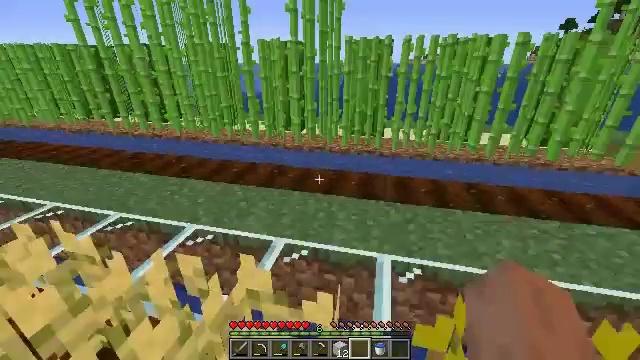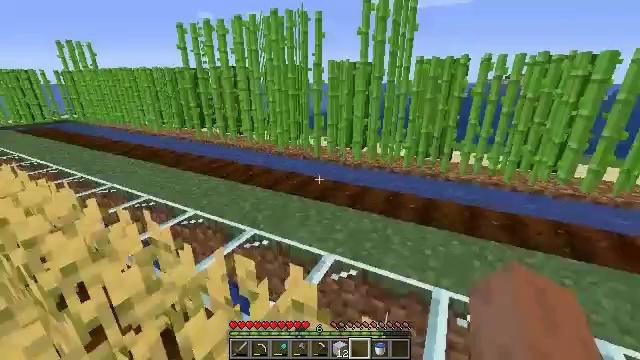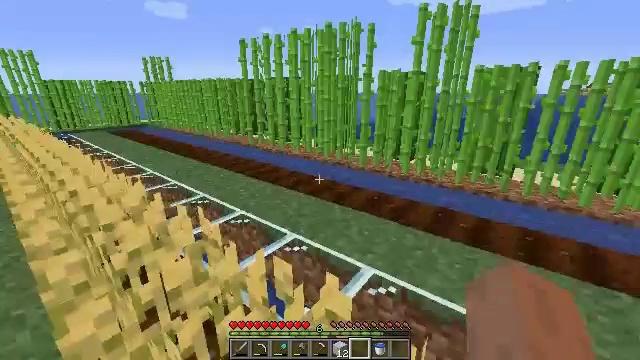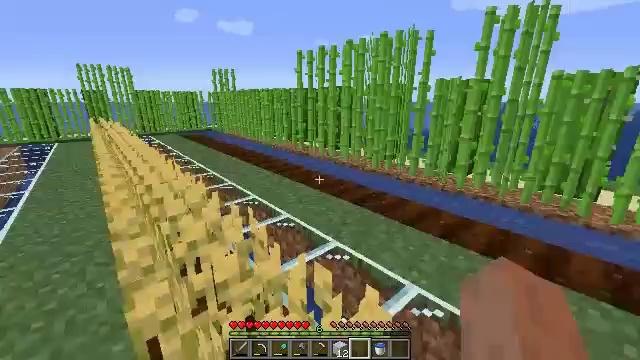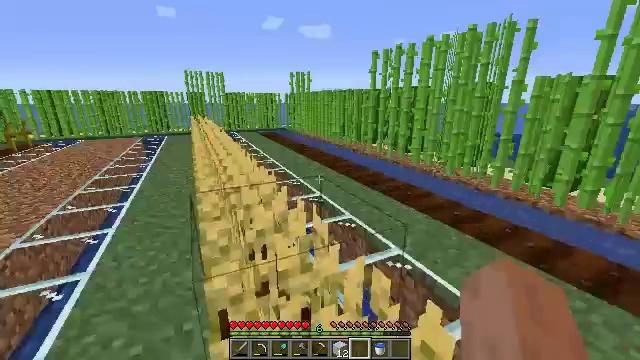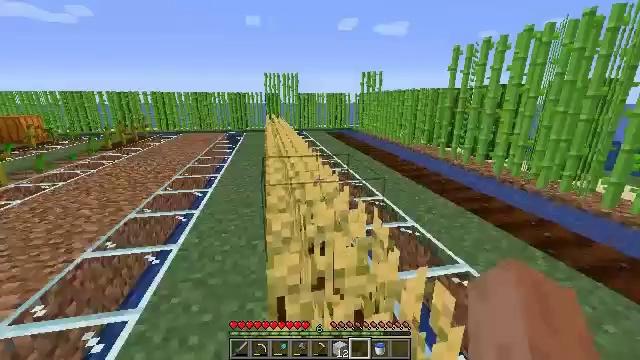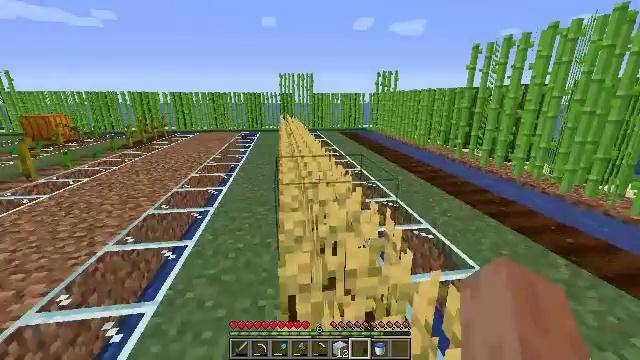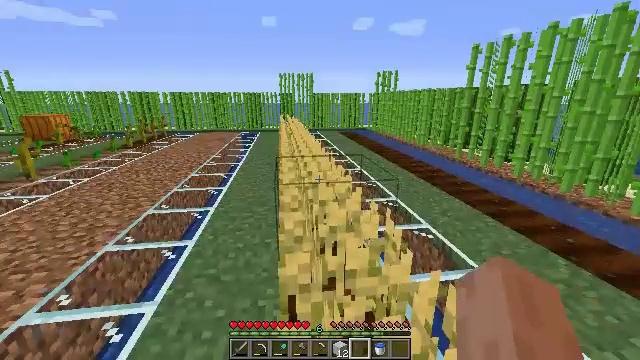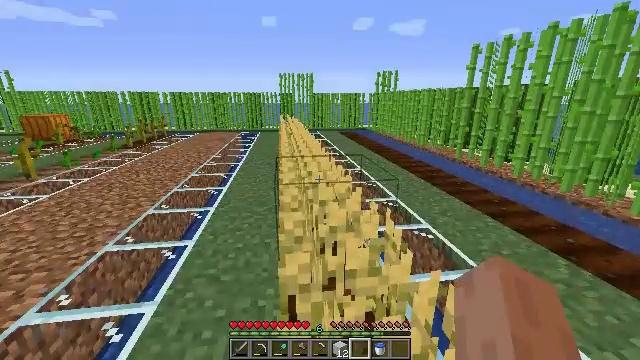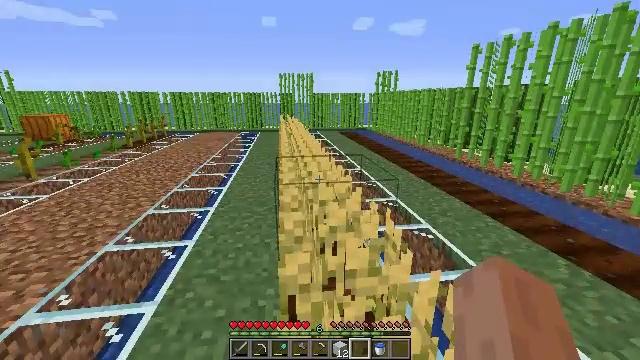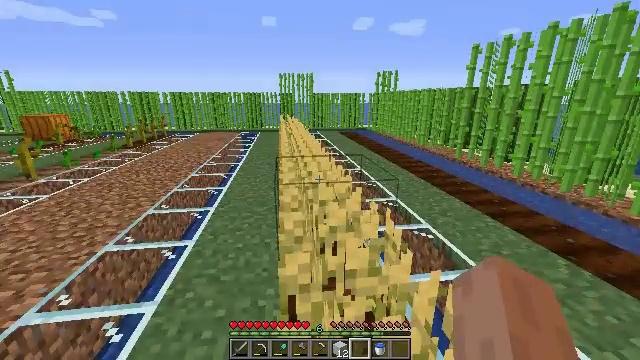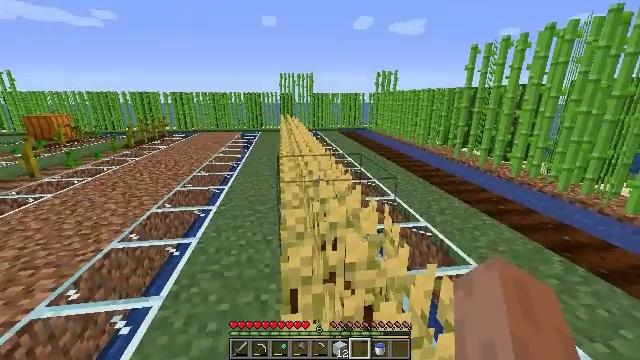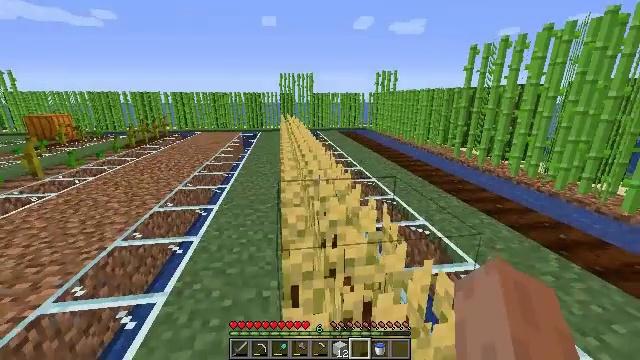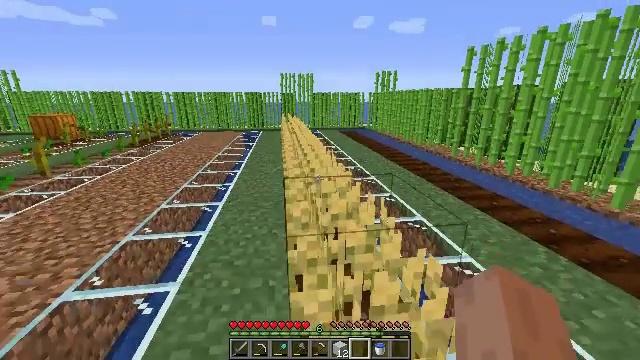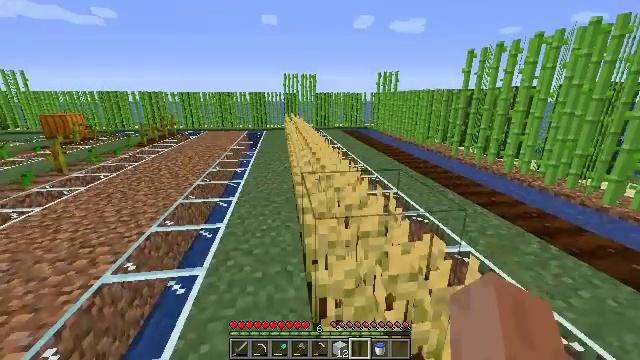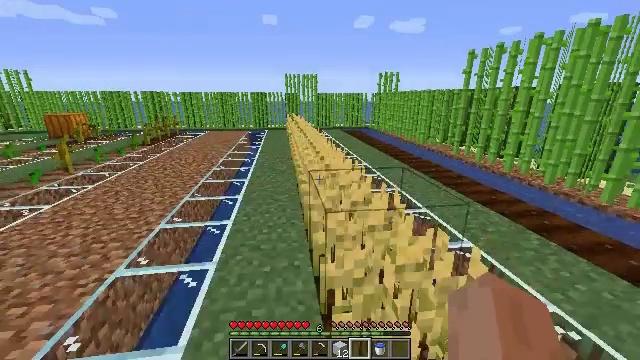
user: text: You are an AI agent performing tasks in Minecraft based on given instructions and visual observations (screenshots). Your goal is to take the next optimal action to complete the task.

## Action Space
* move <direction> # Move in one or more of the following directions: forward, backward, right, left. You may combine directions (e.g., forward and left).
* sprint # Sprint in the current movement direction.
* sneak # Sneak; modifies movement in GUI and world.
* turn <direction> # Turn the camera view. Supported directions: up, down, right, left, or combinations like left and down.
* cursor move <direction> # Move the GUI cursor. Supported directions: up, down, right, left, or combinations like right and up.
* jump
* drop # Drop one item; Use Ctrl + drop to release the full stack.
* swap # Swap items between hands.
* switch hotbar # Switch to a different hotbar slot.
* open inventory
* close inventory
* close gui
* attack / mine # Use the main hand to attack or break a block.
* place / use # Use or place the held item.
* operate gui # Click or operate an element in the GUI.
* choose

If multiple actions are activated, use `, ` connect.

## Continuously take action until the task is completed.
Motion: motion action
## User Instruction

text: drop white concrete
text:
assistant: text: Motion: turn left and up
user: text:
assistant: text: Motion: turn left and up
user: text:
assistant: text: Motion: turn left and up
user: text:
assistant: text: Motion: turn left
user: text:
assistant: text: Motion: turn left
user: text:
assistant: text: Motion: turn left
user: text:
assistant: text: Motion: no_op
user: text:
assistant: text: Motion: no_op
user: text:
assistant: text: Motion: no_op
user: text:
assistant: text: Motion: no_op
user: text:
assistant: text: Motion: move back
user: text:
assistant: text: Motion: move back
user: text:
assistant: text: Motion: move back and move left
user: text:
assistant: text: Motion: move back and move left
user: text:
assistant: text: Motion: move back and move left
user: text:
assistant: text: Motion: move back and move left
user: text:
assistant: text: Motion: move back and move left
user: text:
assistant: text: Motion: move back and move left
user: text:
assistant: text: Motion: move back and move left
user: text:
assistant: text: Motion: move back and move left
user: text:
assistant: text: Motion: move back and move left
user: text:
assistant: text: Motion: move back and move left
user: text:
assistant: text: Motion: move back and move left
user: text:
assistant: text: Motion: move back and move left
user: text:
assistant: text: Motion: move back and move left
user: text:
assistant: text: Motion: move back and move left
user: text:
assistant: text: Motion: move back and move left, turn left
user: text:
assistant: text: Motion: move back and move left, turn left
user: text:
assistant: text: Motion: move back and move left, turn left
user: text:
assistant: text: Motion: move back and move left, turn left